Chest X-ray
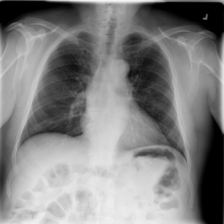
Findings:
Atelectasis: negative
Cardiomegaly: negative
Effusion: negative
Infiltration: negative
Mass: negative
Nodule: negative
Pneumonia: negative
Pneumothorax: negative
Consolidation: negative
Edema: negative
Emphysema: negative
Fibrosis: negative
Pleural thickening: negative
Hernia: negative